Current action and preconditions to check: trajectory_clear

Your task: For each precondition in the list above, predict whether it will hold at this action.

Consider the current scene as observed from the mobile robot's camera, and analyze the predicted future states of all dynamic agents (e.g., people, animals, vehicles, or any moving entities) within the NEXT SECOND.

IMPORTANT: Only answer "very likely" if you are absolutely certain—based on strong, clear evidence—that a dynamic agent will violate the precondition in the predicted future state. Do NOT answer "very likely" for unlikely, ambiguous, or low-probability risks.

Ask yourself for each precondition: Is there a high probability, with clear and convincing evidence, that the predicted future states of any dynamic agent will interfere with the predicted future state of the currently executing action within the NEXT SECOND, causing that precondition to fail?

Assess the risk level based on these predictions. Use "likely" or "very likely" if motions create a clear risk of interference.

Use "neutral" or "improbable" if agents are nearby but their predicted paths are clearly diverging or non-conflicting.

Failure Risk Categories: "very improbable", "improbable", "neutral", "likely", "very likely"

Answer Format: Output ONLY the probability_of_failure value from these categories: "very improbable", "improbable", "neutral", "likely", "very likely"

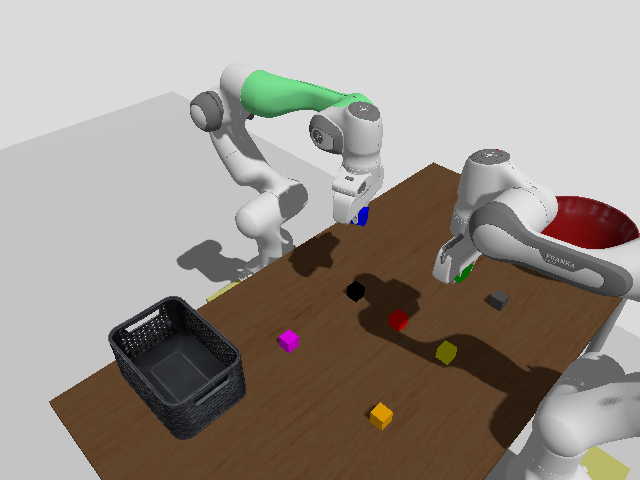

Answer: very improbable